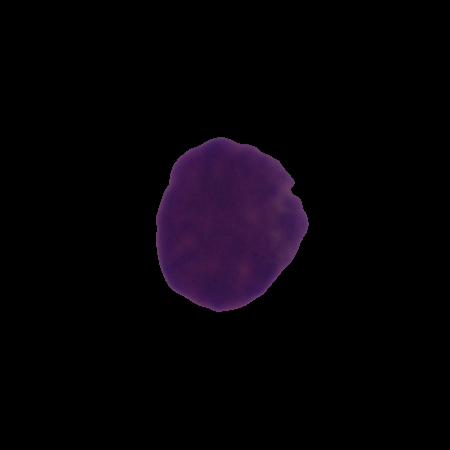
Label: healthy